【题型】解答题　【知识点】平面几何　【难度】easy
如图，在 $\triangle ABC$ 中，$G$ 是重心，$EF \parallel BC$，$EF + BC = 7.2\text{cm}$，求 $BC$ 的长。

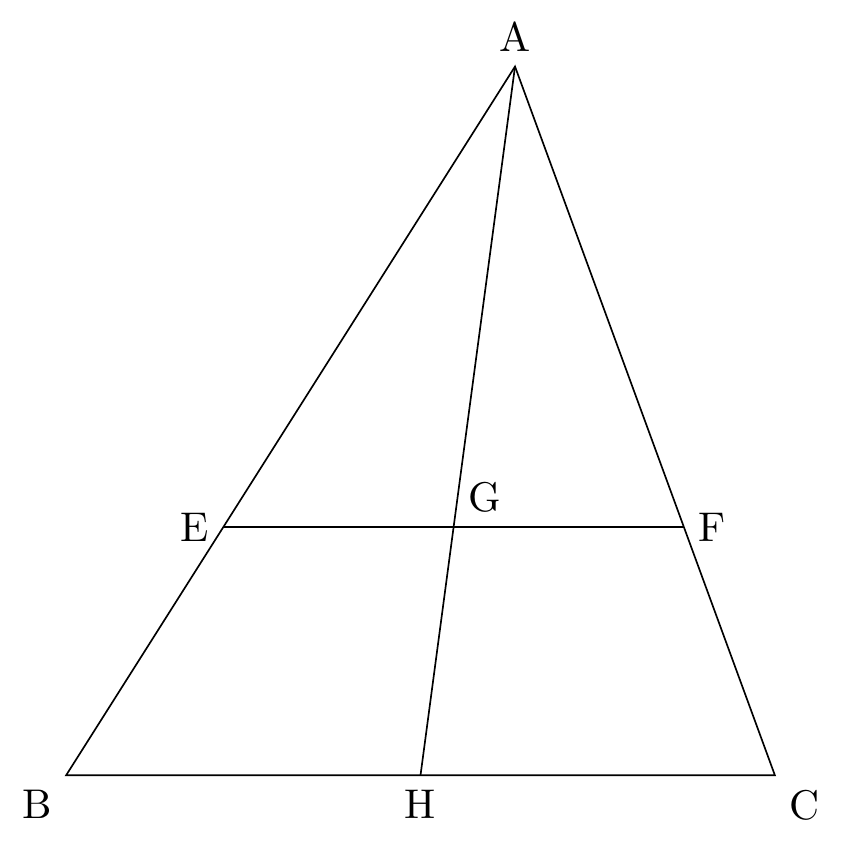
【解答】
解：连接 $AG$，并延长 $AG$ 交 $BC$ 于点 $H$，

$\because G$ 是重心，

$\therefore \dfrac{AE}{AB} = \dfrac{2}{3}$

$\because EF \parallel BC$

$\therefore \dfrac{EF}{BC} = \dfrac{AF}{AC} = \dfrac{AE}{AB} = \dfrac{2}{3}$

设 $EF = 2k$，$BC = 3k$

则 $5k = 7.2$

$\therefore k = 1.44$

$\therefore BC = 3k = 3 \times 1.44 = 4.32\text{cm}$。